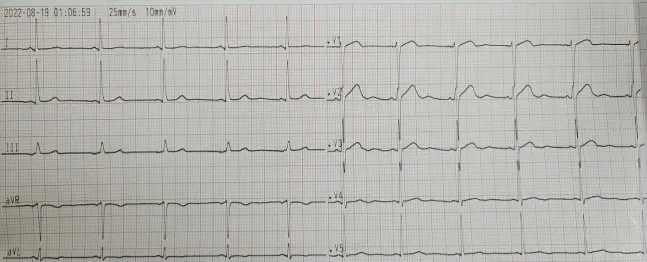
First electrocardiogram outside the hospital. (A) Fist electrocardiogram showed sinus rhythm and ST segment elevation in lead V1-V3.
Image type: electrography (ekg)